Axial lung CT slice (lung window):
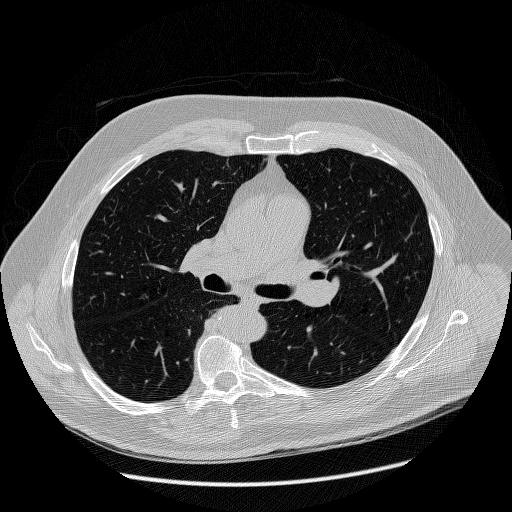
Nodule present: no